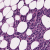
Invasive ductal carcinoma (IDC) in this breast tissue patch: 1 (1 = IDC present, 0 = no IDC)